Current action and preconditions to check: trajectory_clear

Your task: For each precondition in the list above, predict whether it will hold at this action.

Consider the current scene as observed from the mobile robot's camera, and analyze the predicted future states of all dynamic agents (e.g., people, animals, vehicles, or any moving entities) within the NEXT SECOND.

IMPORTANT: Only answer "very likely" if you are absolutely certain—based on strong, clear evidence—that a dynamic agent will violate the precondition in the predicted future state. Do NOT answer "very likely" for unlikely, ambiguous, or low-probability risks.

Ask yourself for each precondition: Is there a high probability, with clear and convincing evidence, that the predicted future states of any dynamic agent will interfere with the predicted future state of the currently executing action within the NEXT SECOND, causing that precondition to fail?

Assess the risk level based on these predictions. Use "likely" or "very likely" if motions create a clear risk of interference.

Use "neutral" or "improbable" if agents are nearby but their predicted paths are clearly diverging or non-conflicting.

Failure Risk Categories: "very improbable", "improbable", "neutral", "likely", "very likely"

Answer Format: Output ONLY the probability_of_failure value from these categories: "very improbable", "improbable", "neutral", "likely", "very likely"

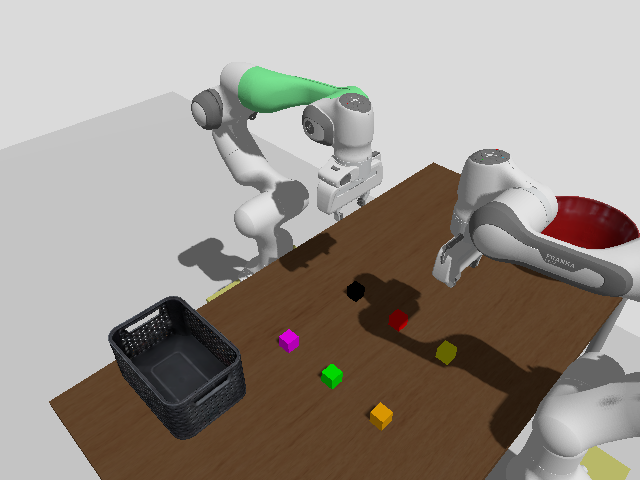

Answer: very improbable